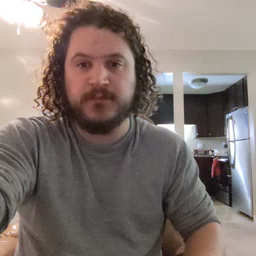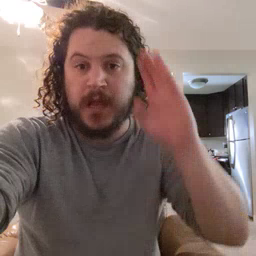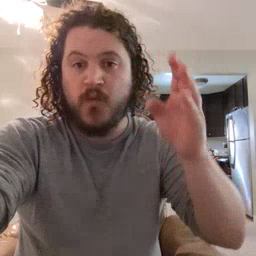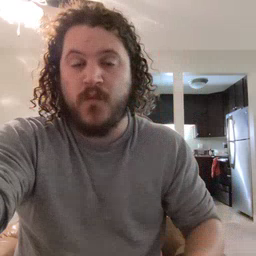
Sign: hello